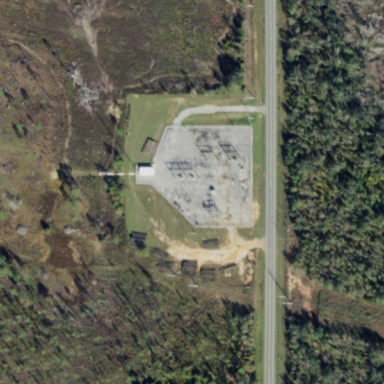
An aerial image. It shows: Distribution power substation secured by fence.